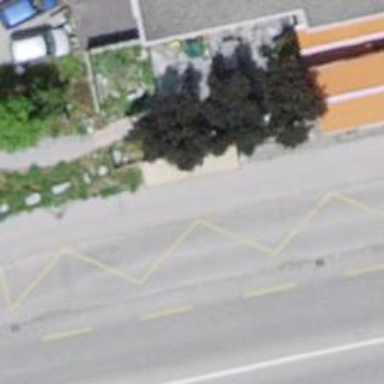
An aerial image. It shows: Bus stop with shelter. It is platform for public transport.